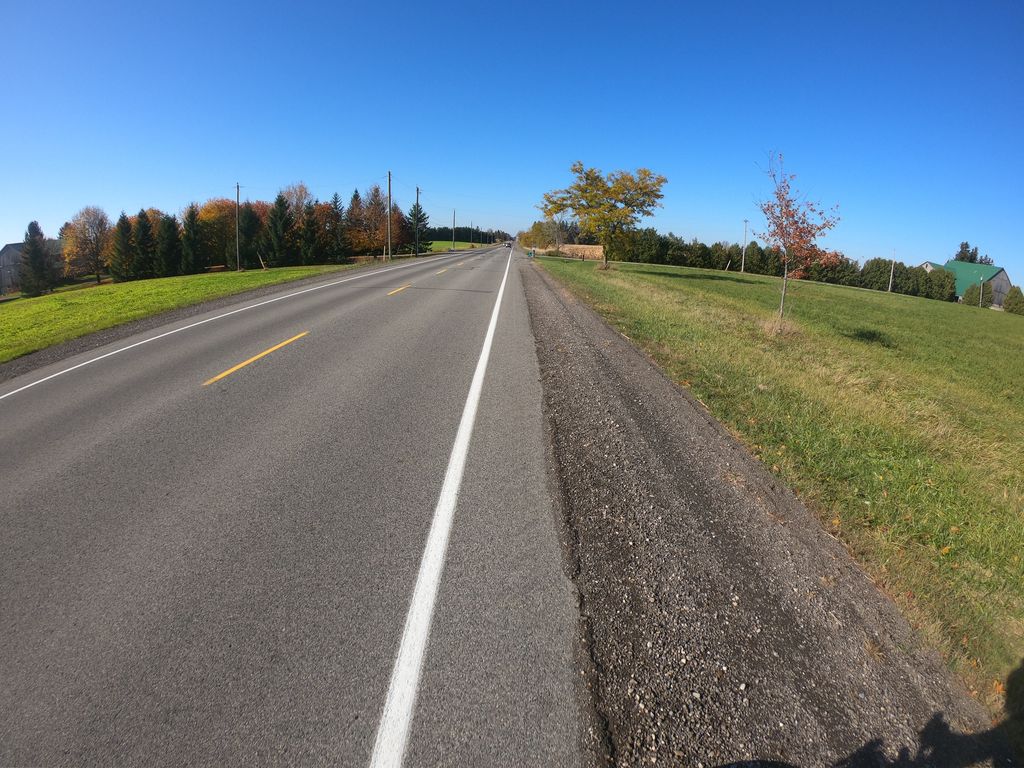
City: kitchener-waterloo